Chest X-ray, AP view. Patient: 34 years old, sex F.
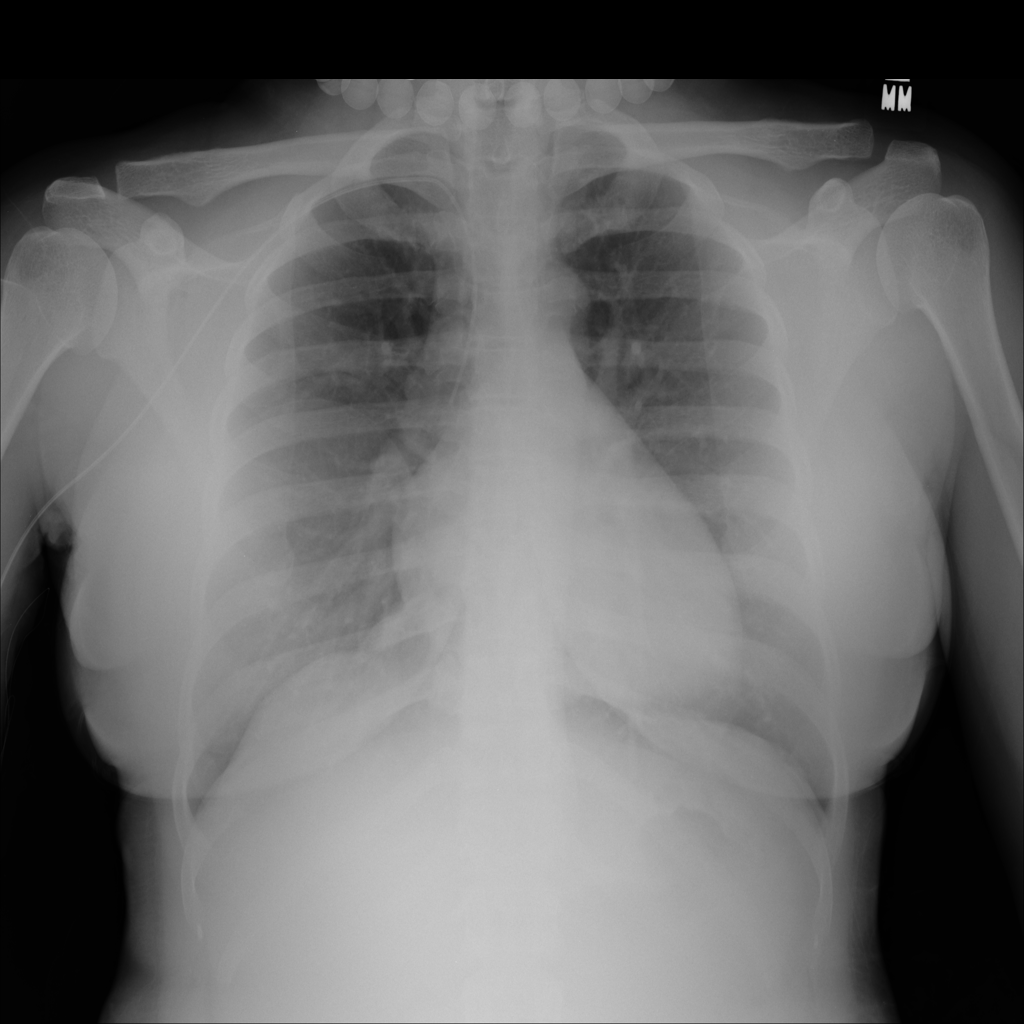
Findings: No Finding